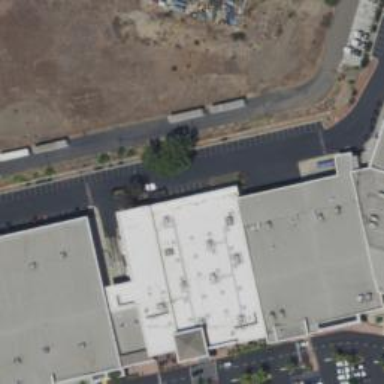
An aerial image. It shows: Commercial building.